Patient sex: F
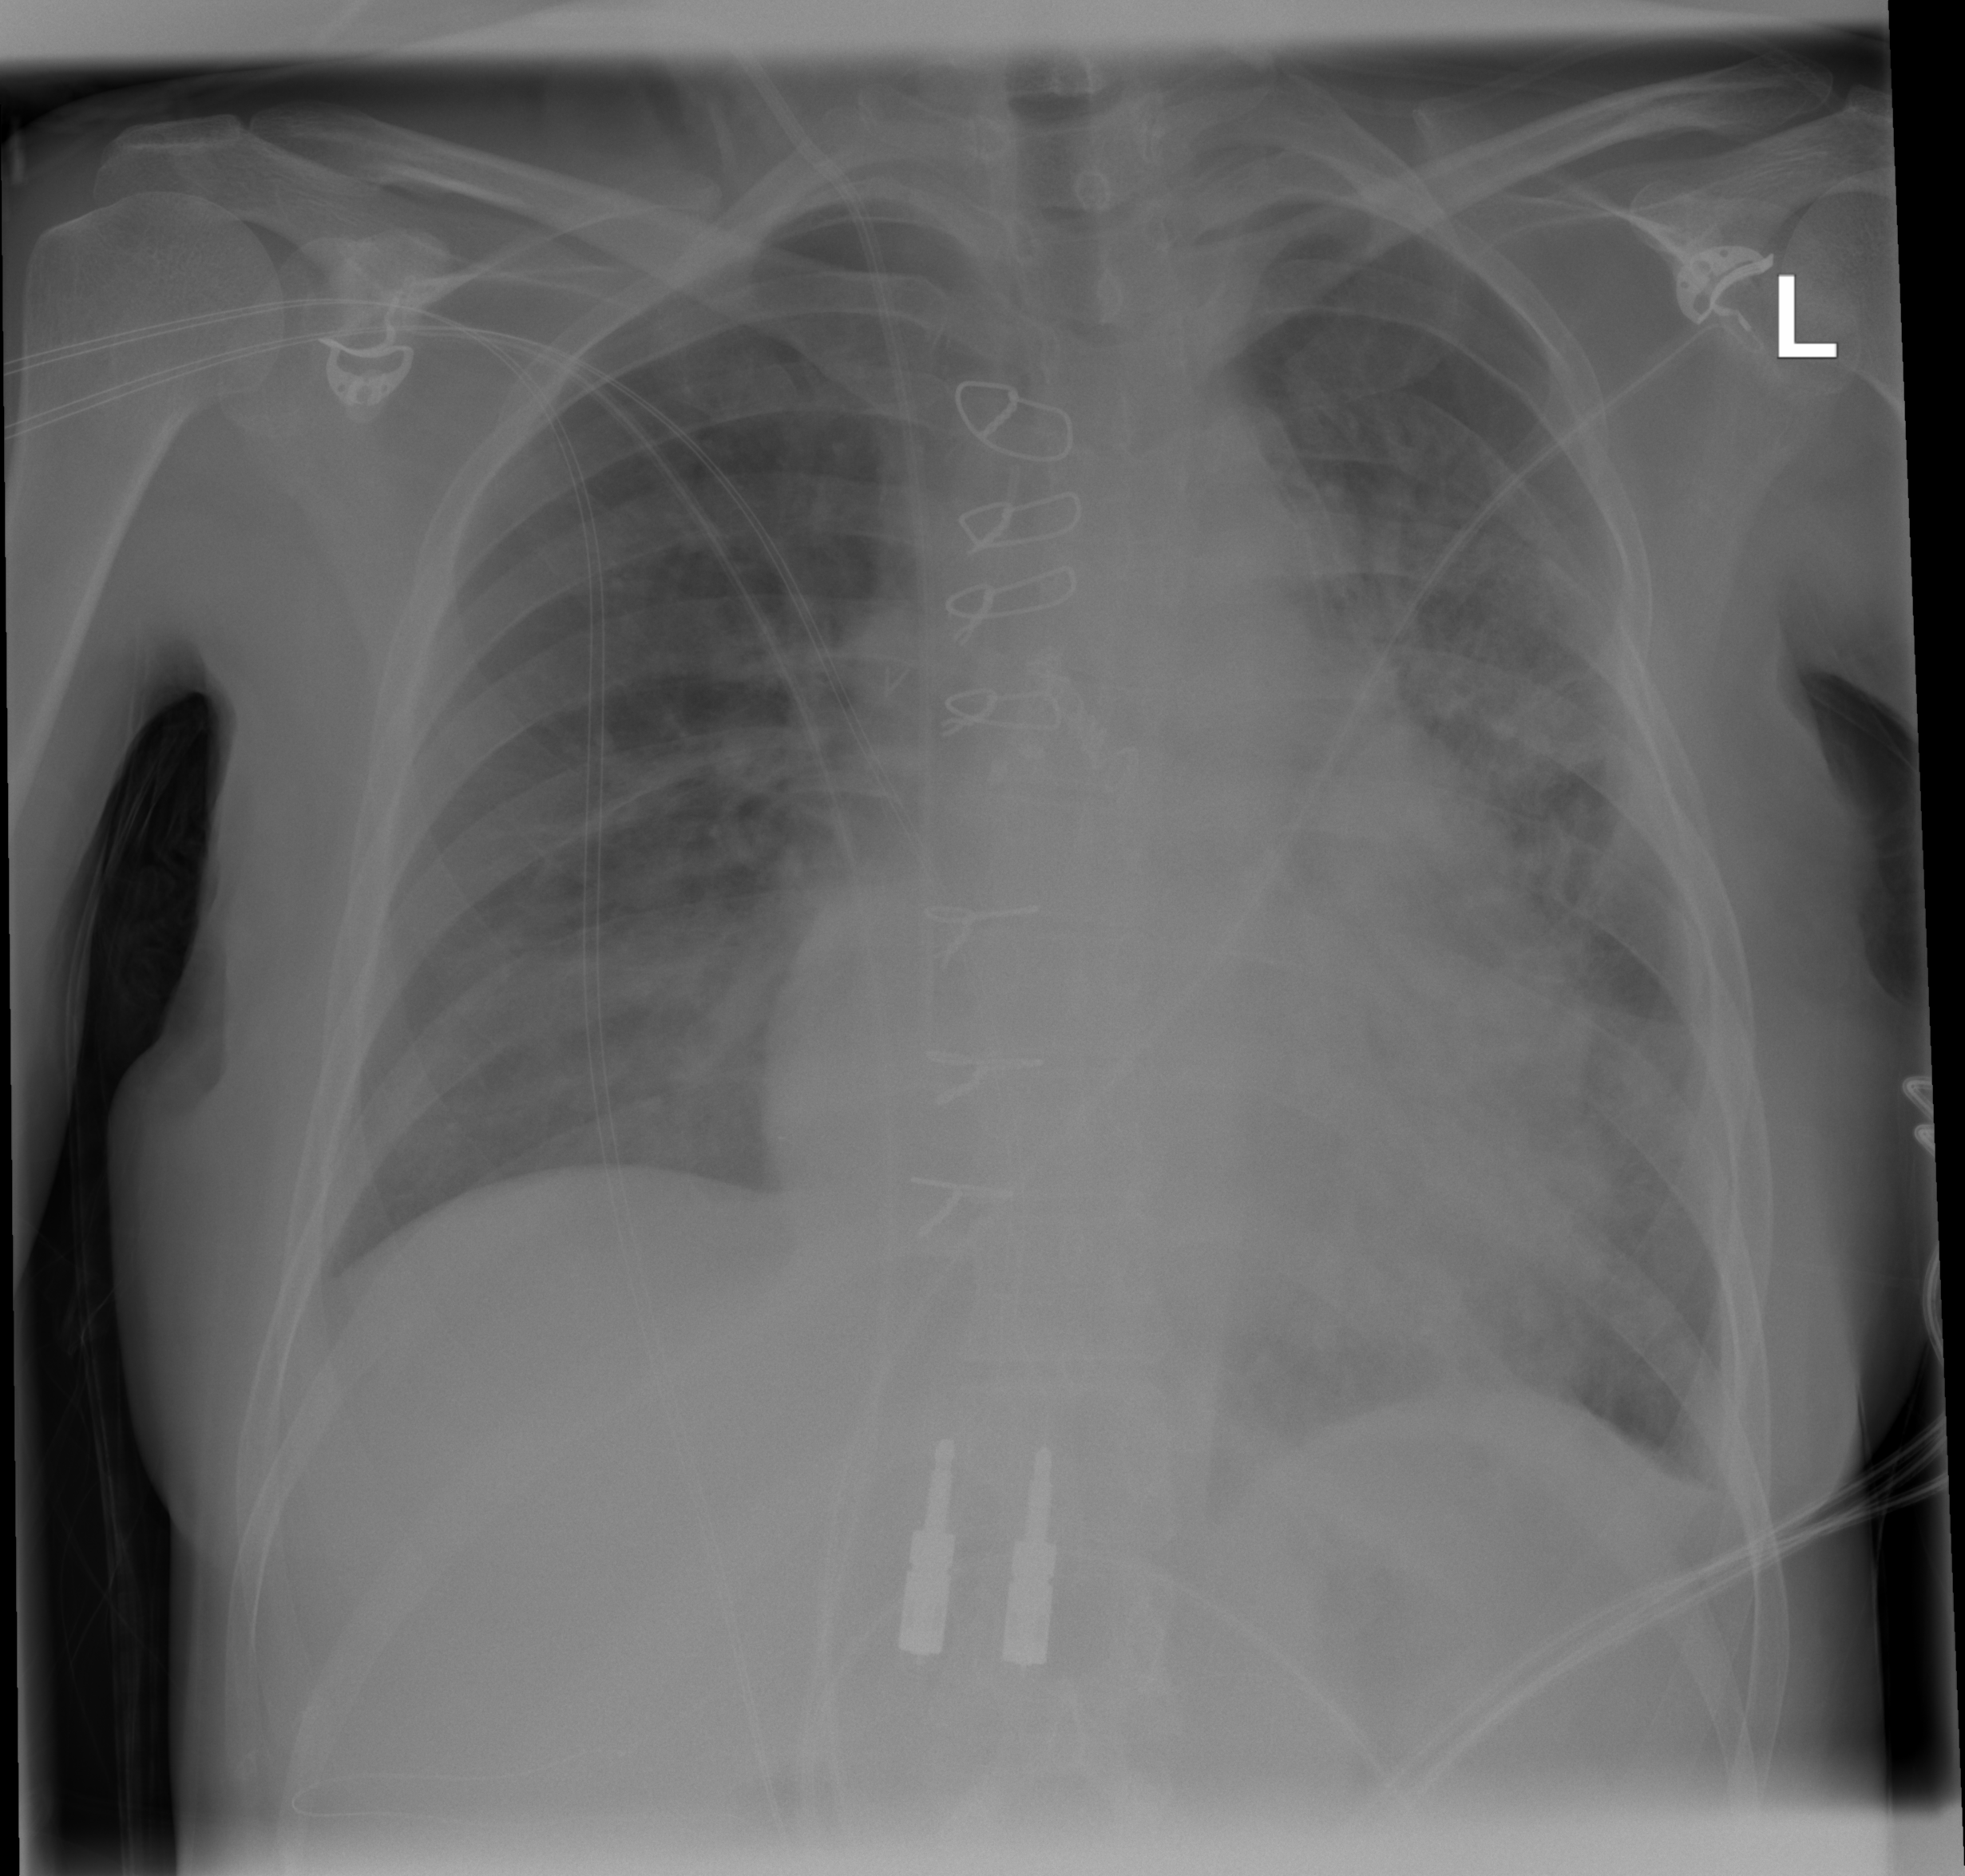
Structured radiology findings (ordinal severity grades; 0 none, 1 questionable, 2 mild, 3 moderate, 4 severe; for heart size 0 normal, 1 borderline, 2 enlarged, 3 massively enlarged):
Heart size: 2
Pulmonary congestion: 2
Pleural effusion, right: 2
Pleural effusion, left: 1
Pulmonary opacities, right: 0
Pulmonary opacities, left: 2
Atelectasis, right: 2
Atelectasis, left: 2